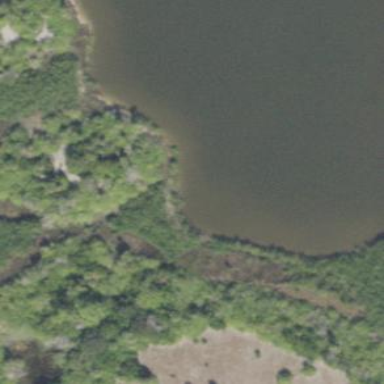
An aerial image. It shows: Swamp in wetland area.